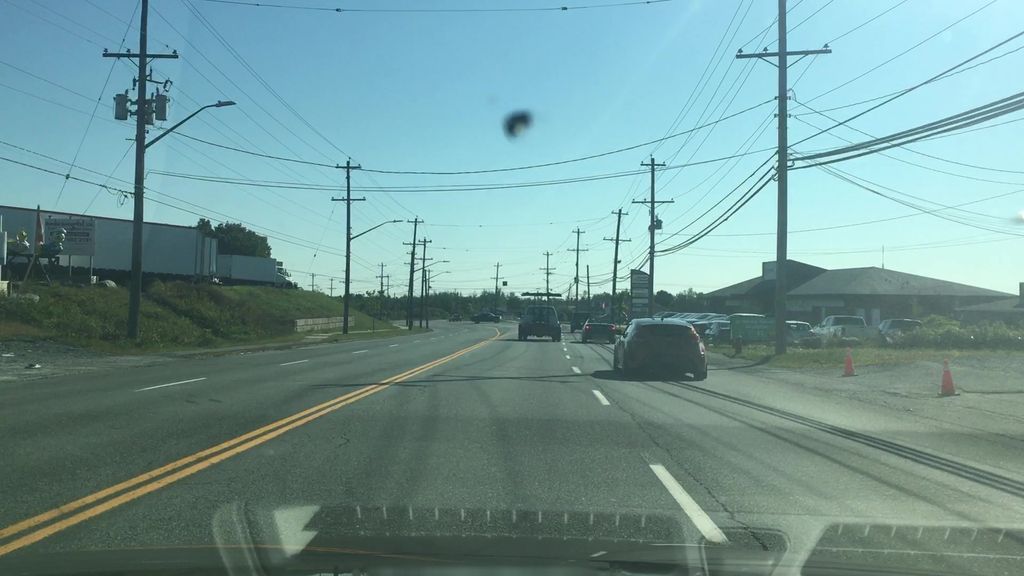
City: halifax